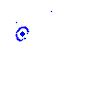
Particle: pion